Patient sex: M
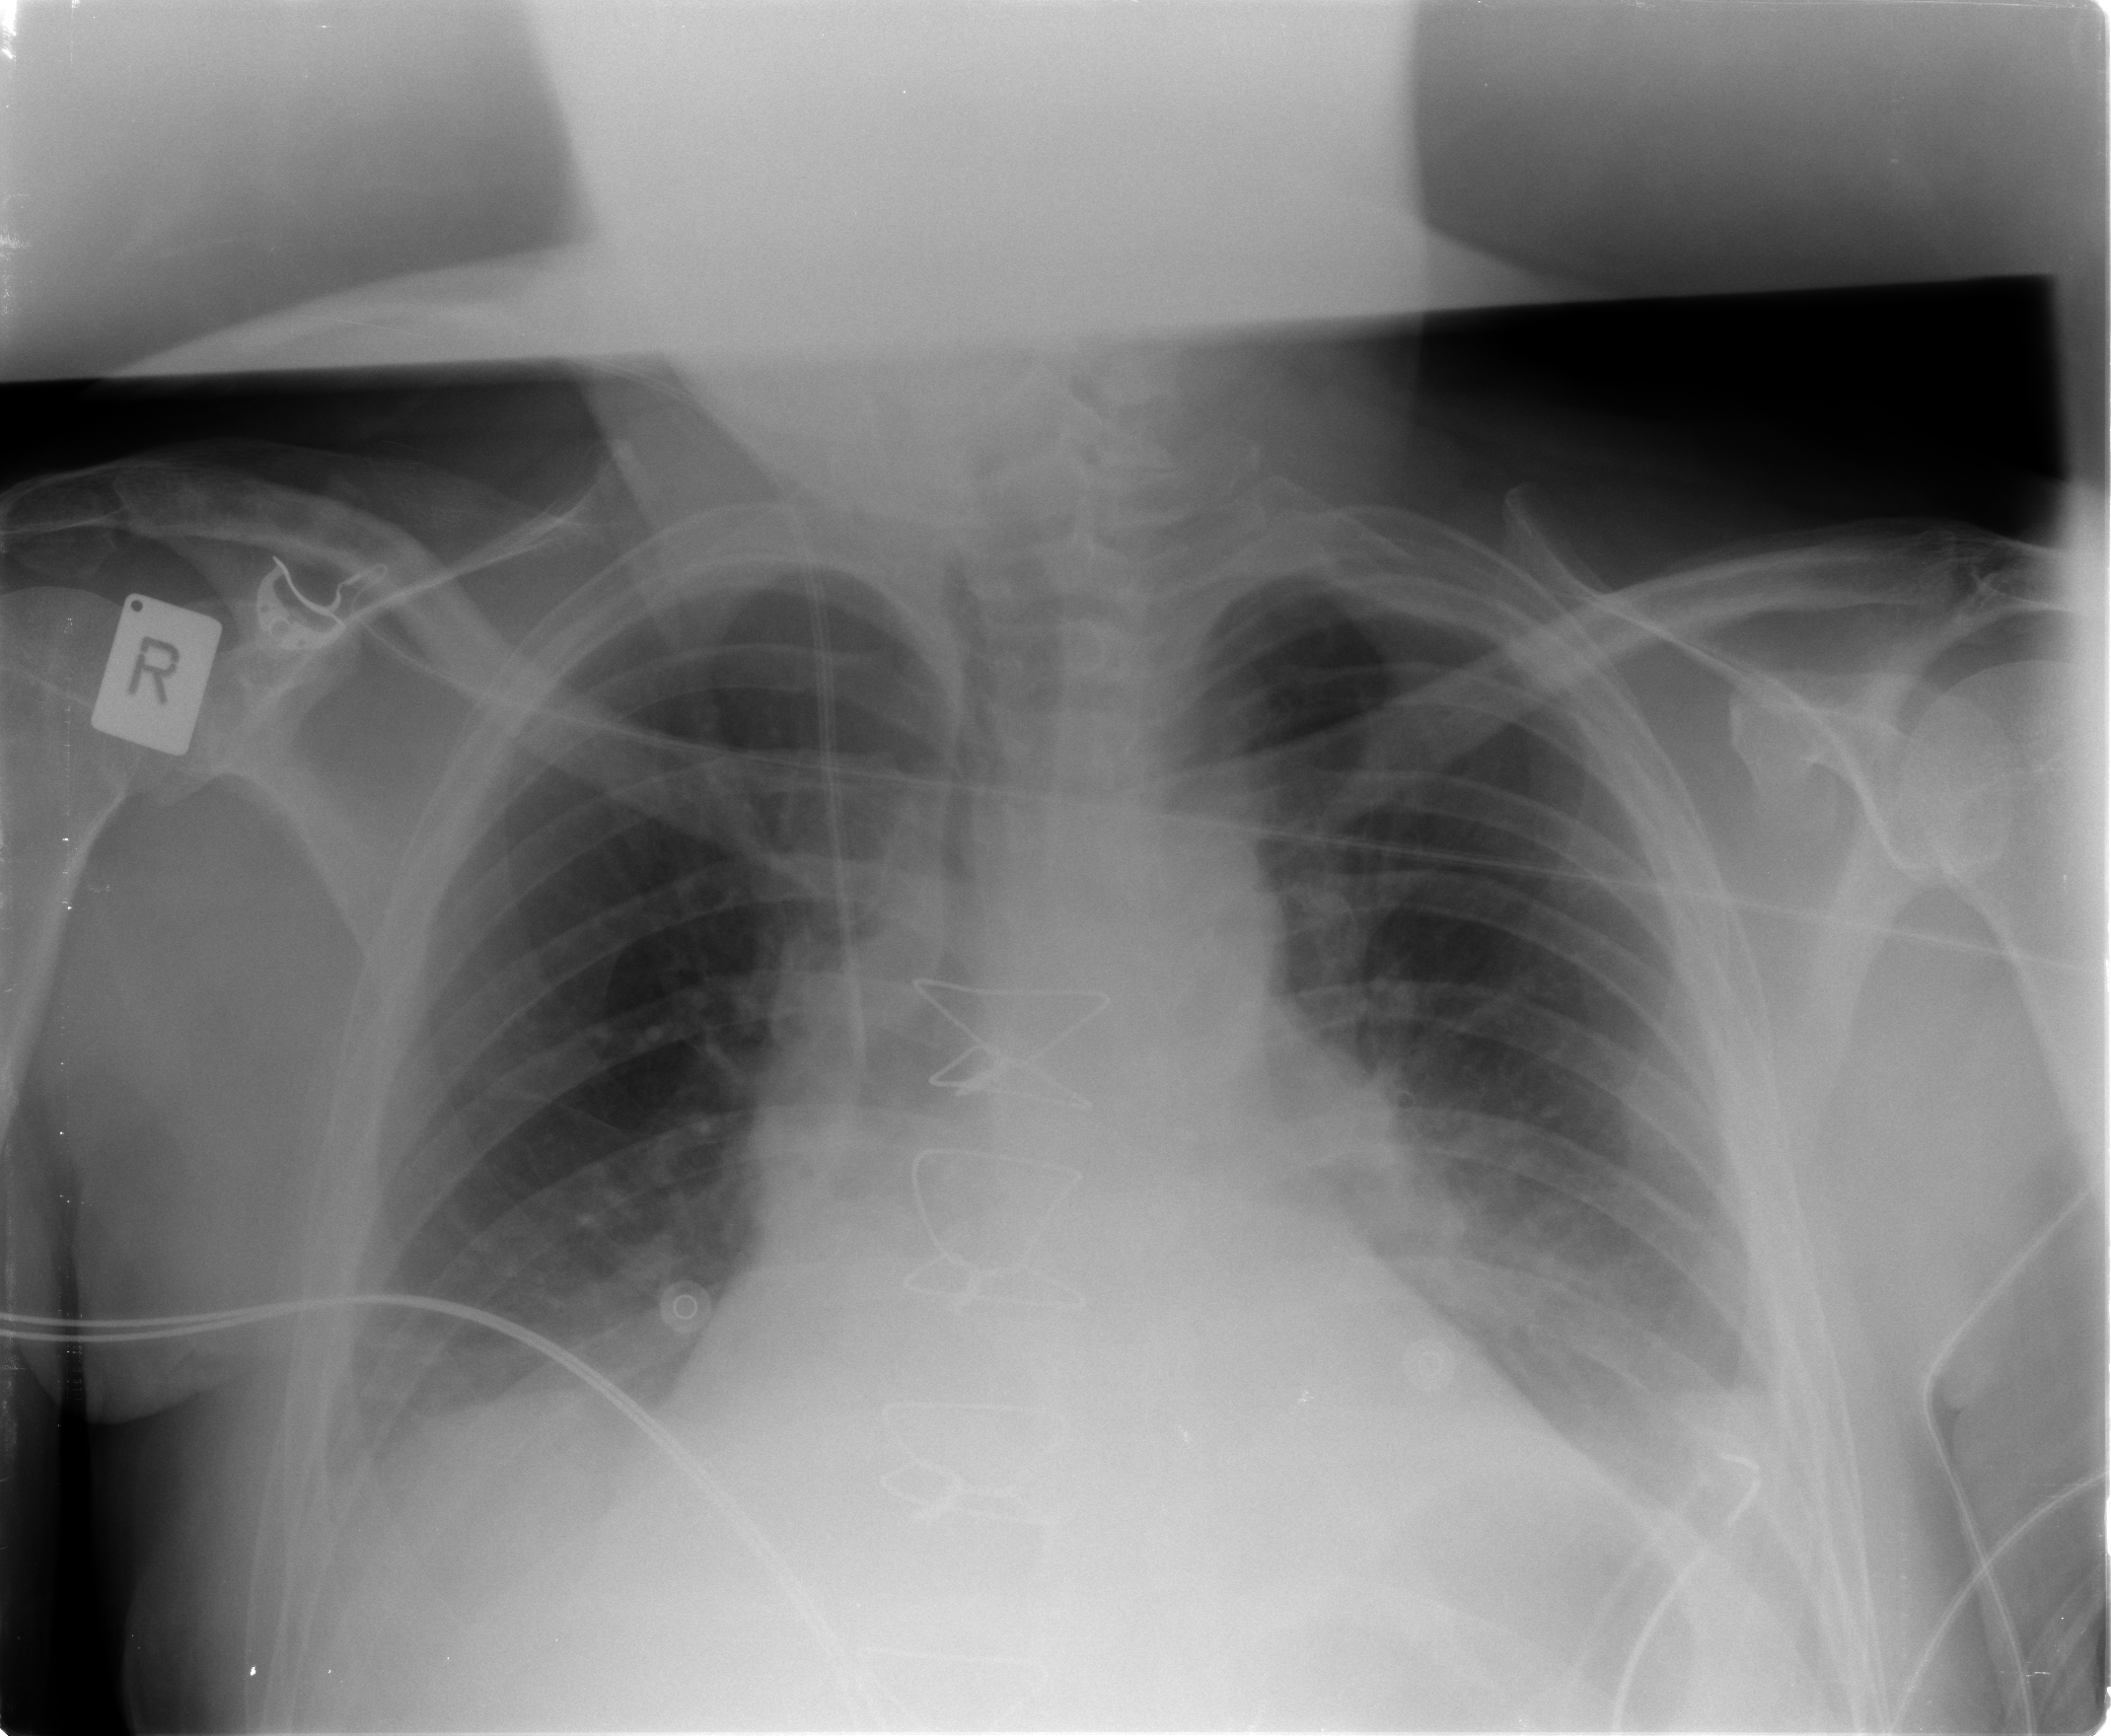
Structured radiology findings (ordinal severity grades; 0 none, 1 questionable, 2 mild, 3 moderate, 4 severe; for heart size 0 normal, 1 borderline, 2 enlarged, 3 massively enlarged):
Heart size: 2
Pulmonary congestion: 1
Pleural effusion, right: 1
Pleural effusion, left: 2
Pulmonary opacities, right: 0
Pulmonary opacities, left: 0
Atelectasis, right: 2
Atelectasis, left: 2